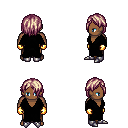
a pixel art fantasy rpg character, male body template, human, dark skin, black robe, robe skirt, white blonde bangs hairstyle, gold gloves, metal boots, four views (front, back, left, right), 2x2 character sprite sheet, small pixel art, hard edges, no anti-aliasing